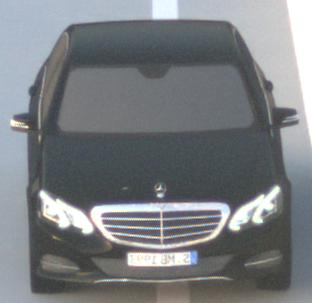
Make: Mercedes-Benz
Model: E 200
Detailed model: E-Class (212) Limousine
Model produced from: 2013/04
Model produced until: 2015/10
Doors: 4
Color: black
Road condition: dry road
Daytime: dawn
Contrast: medium contrast